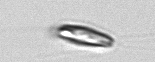
Label: Chrysochromulina